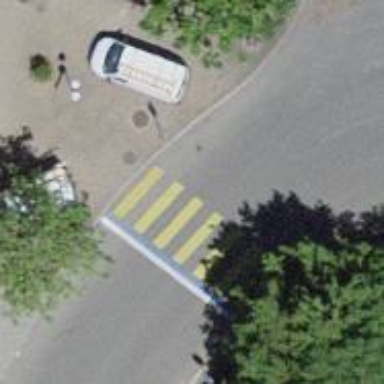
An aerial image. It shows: Footway made of paving stones.